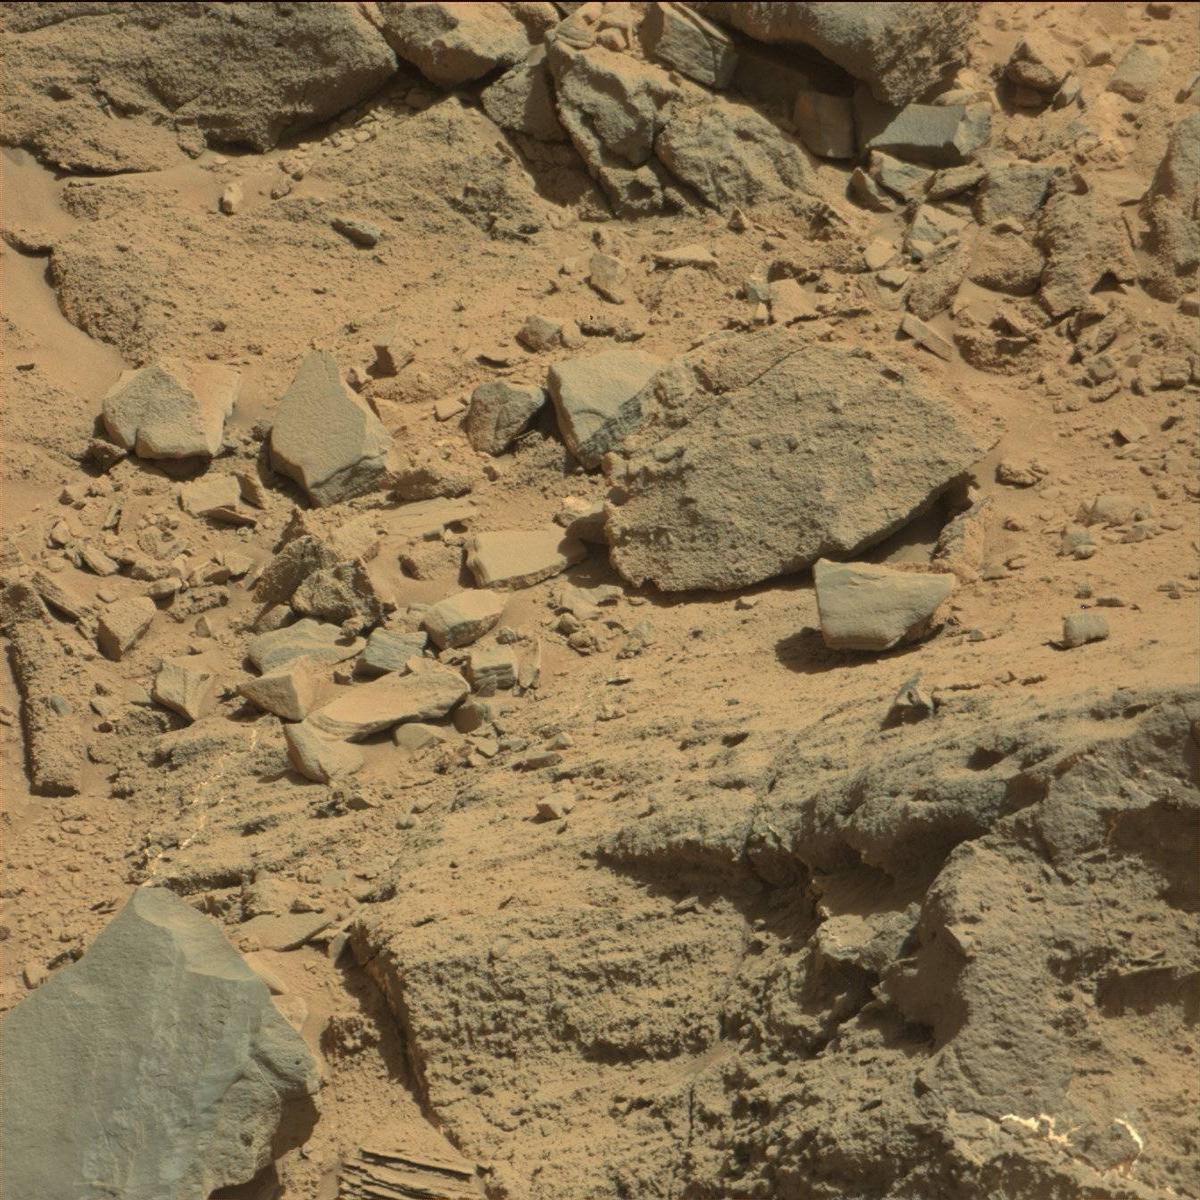
Terrain classes present: Bedrock, Rock, Sand / Soil